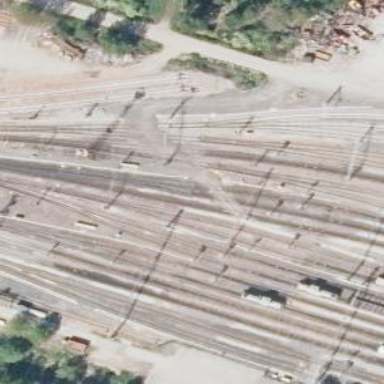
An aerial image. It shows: Railway signal.